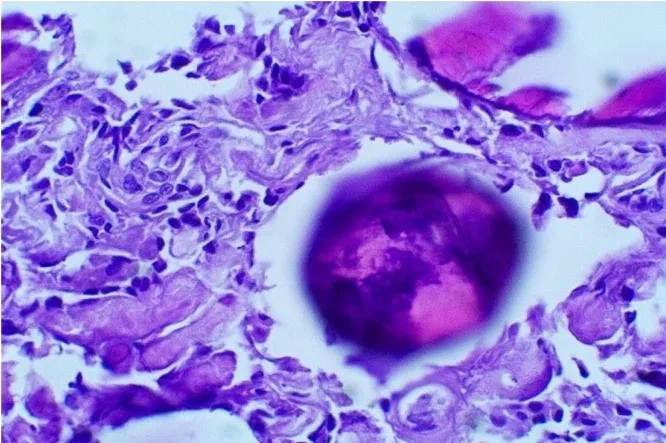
Magnification of psammoma bodies (Hematoxylin-eosin stain; left and right magnification; 100x and 400x).
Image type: pathology (h&e)